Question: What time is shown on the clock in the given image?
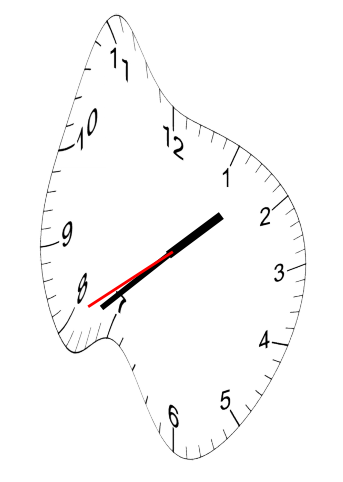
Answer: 01:38:40